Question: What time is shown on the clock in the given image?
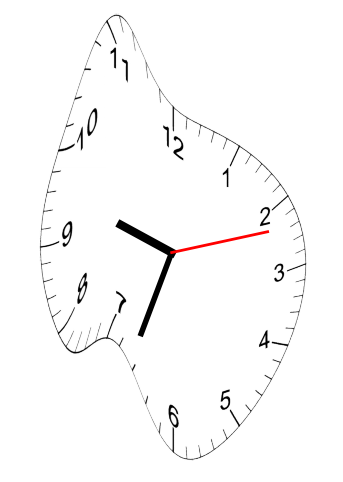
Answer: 09:33:12